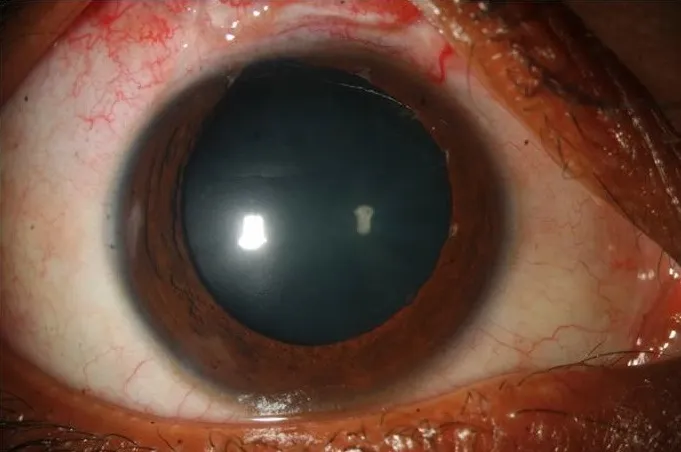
Final slit lamp photograph showing well formed anterior chamber.
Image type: ophthalmic_imaging (slit_lamp_photograph)